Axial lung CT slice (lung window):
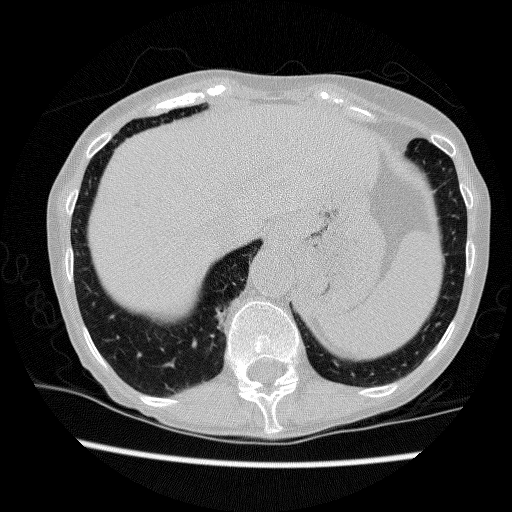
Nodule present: no